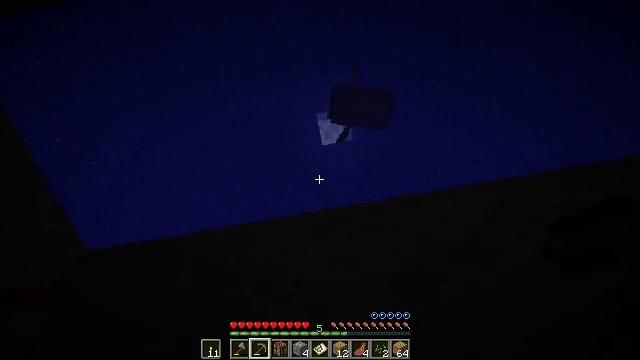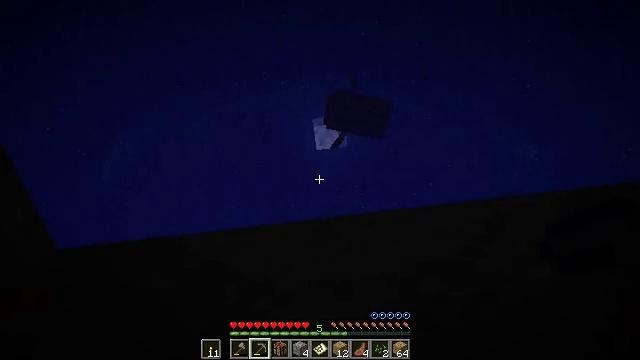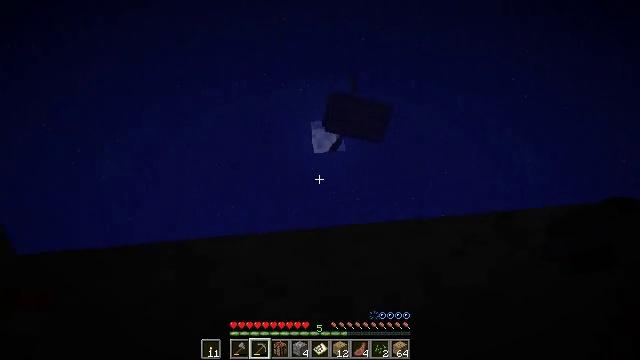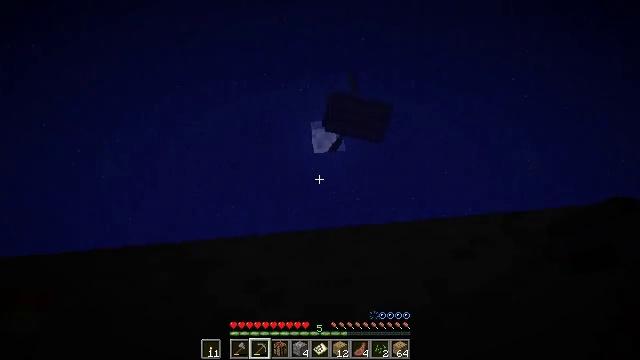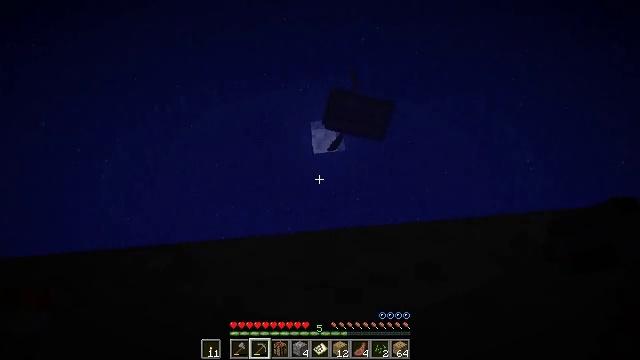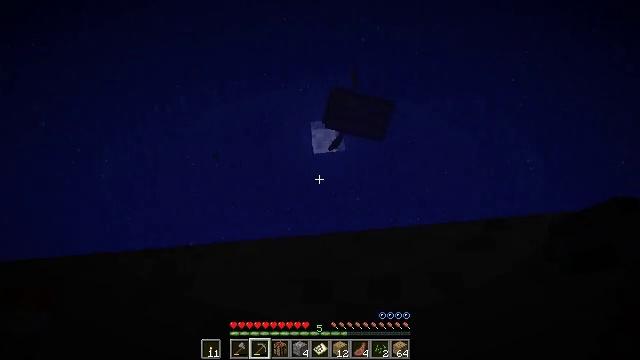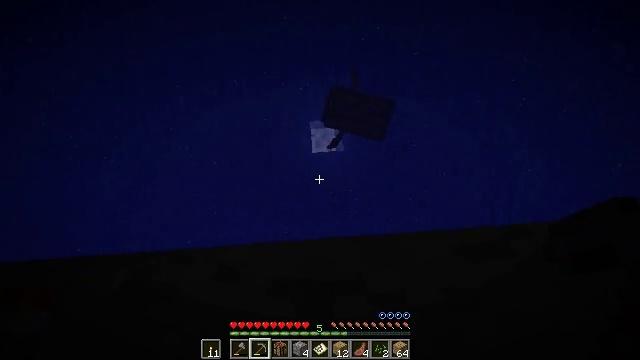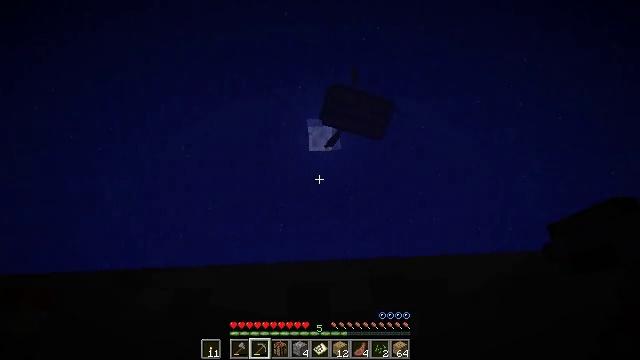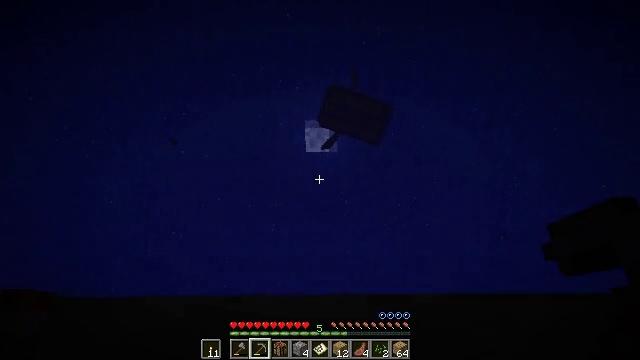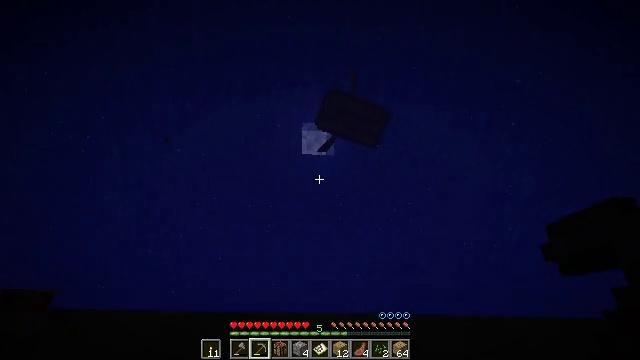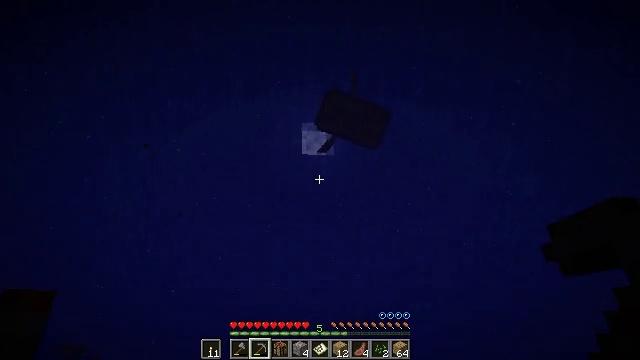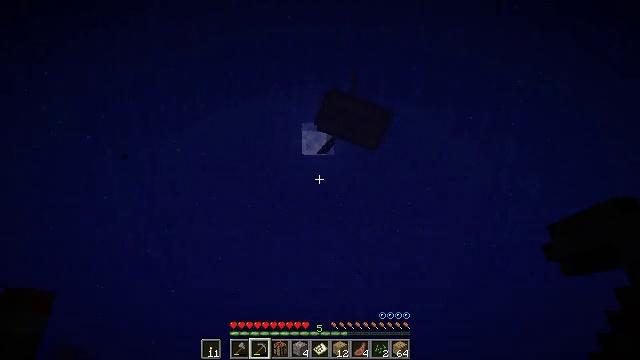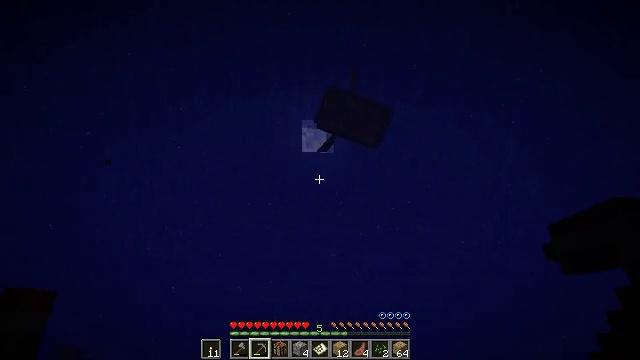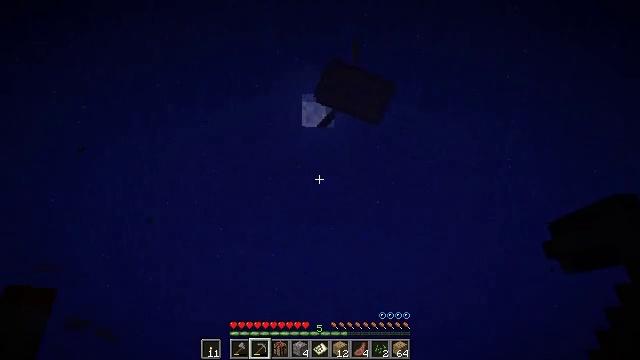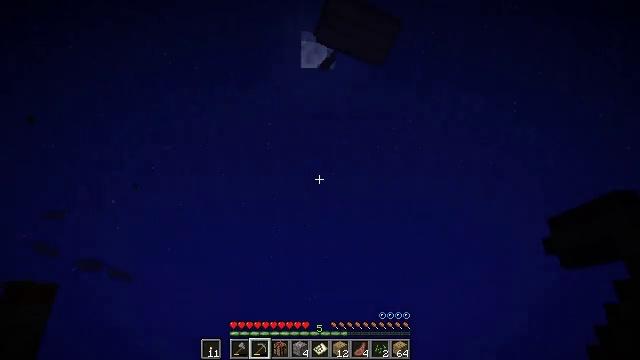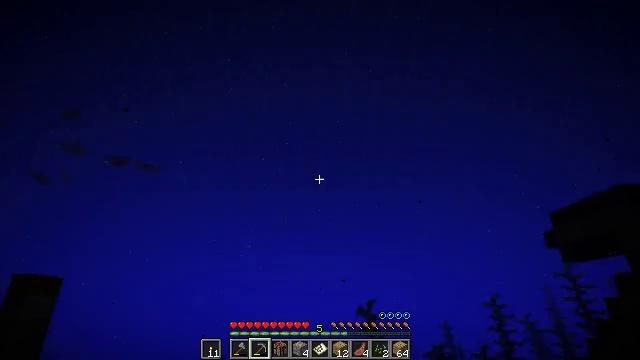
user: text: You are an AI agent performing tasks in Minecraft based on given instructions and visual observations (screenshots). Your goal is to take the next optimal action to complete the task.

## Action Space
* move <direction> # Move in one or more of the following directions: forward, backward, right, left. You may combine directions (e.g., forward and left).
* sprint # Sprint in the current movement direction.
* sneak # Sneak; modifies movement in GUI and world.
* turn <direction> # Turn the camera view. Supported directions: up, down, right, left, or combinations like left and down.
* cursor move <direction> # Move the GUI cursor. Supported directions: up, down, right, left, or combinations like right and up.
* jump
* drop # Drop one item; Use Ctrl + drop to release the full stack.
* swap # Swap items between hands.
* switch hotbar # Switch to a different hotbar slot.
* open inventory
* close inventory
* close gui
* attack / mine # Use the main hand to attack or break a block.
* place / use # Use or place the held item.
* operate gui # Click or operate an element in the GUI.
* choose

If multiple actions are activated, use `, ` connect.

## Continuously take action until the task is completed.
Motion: motion action
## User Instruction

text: Break the sand block.
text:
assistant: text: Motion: move forward, turn right, jump
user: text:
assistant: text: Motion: move forward, turn right, jump
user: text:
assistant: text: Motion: move forward, jump
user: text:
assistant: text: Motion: move forward, jump
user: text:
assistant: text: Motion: jump
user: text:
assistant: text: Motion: jump
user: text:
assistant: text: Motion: turn right, jump
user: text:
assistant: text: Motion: turn right, jump
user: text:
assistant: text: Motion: turn right, jump
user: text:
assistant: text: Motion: jump
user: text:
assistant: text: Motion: jump
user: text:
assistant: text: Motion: move forward, jump
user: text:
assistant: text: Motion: move forward, turn down, jump
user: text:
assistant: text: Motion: move forward, turn down, jump
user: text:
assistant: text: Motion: move forward, turn left and down, jump
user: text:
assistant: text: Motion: move forward, turn left and down, jump
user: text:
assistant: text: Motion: turn left and down, jump
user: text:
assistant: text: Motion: turn down, jump
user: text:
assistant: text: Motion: turn down, jump
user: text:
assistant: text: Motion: jump
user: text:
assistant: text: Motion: jump
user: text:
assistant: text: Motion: jump
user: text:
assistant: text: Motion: move forward, jump
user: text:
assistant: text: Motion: move forward, jump
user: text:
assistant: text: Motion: move forward, turn right and up, jump
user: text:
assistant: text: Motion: move forward, jump
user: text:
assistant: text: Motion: move forward, jump
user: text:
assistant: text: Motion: turn right and down, jump
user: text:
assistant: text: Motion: turn right and down, jump
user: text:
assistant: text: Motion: turn down, jump